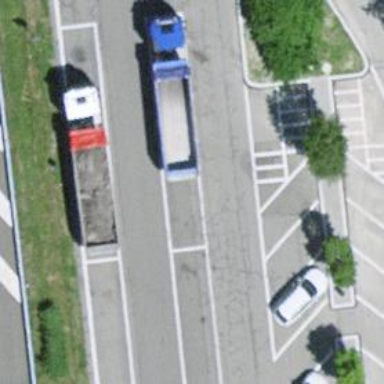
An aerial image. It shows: Motorcycle parking area with asphalt surface.